Field crop: maize
Growth stage: 2
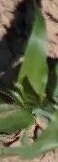
Species: maize